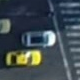
Vehicle type: Car